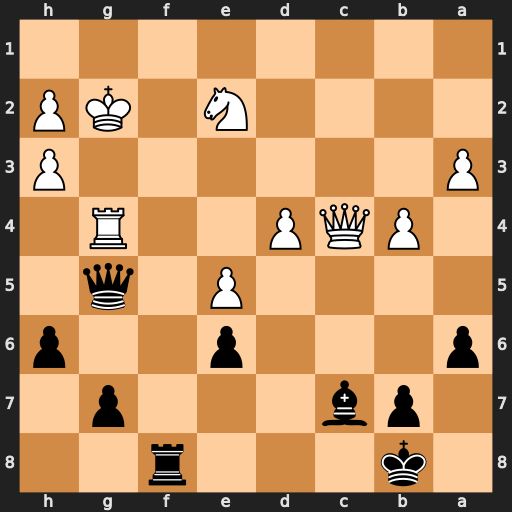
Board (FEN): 1k3r2/1pb3p1/p3p2p/4P1q1/1PQP2R1/P6P/4N1KP/8
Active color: b
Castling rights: -
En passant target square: -
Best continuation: Qe3 Rf4 Rxf4